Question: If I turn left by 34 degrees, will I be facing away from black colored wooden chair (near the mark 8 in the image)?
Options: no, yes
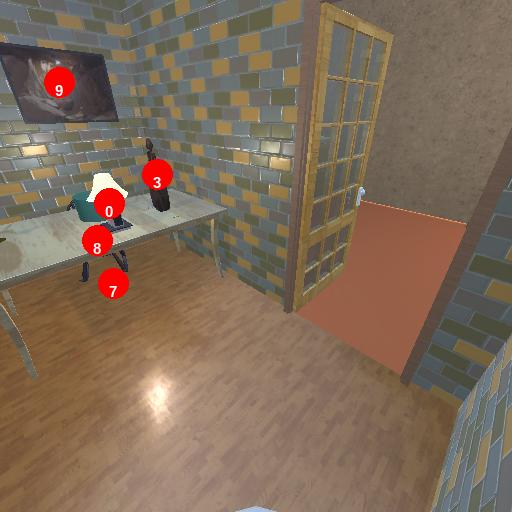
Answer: no